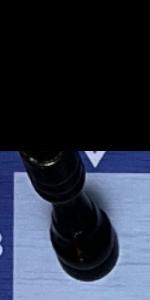
Label: Rook_Black